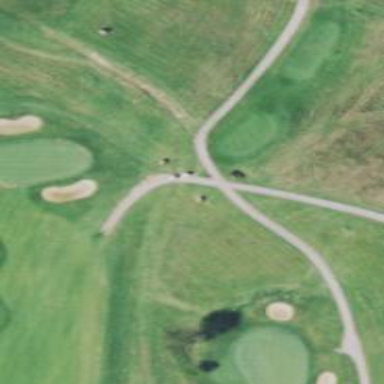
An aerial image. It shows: Path for both road and golf.